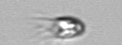
Label: Balanion